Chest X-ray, PA view. Patient: 59 years old, sex M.
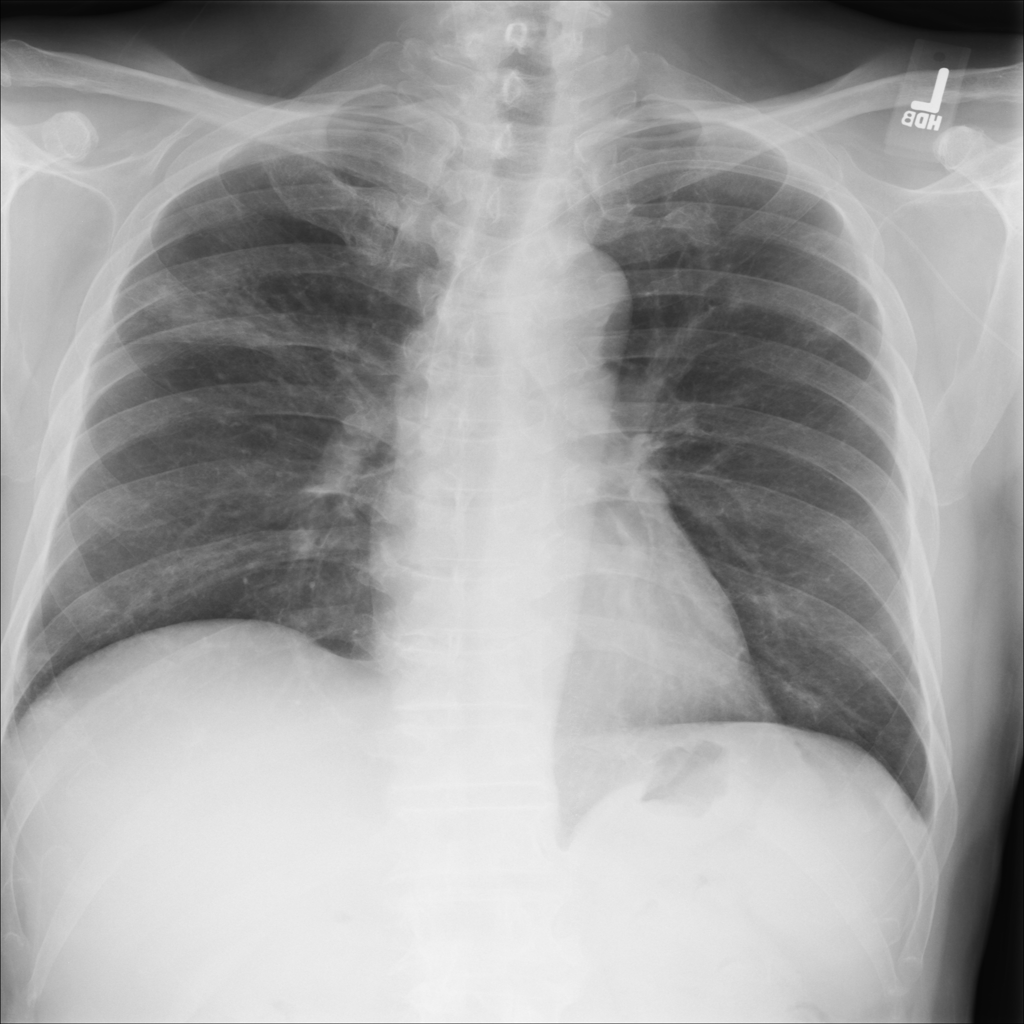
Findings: Fibrosis, Infiltration